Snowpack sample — Buffalo Mountain, Silverthorne, Colorado, USA (2/22/26, 2:02 PM MST)
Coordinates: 39.622, -106.113
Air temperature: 33 °F
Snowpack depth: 63 cm
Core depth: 10 cm
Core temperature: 32 °F
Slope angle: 11°, slope face: 116°
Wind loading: low
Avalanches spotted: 0
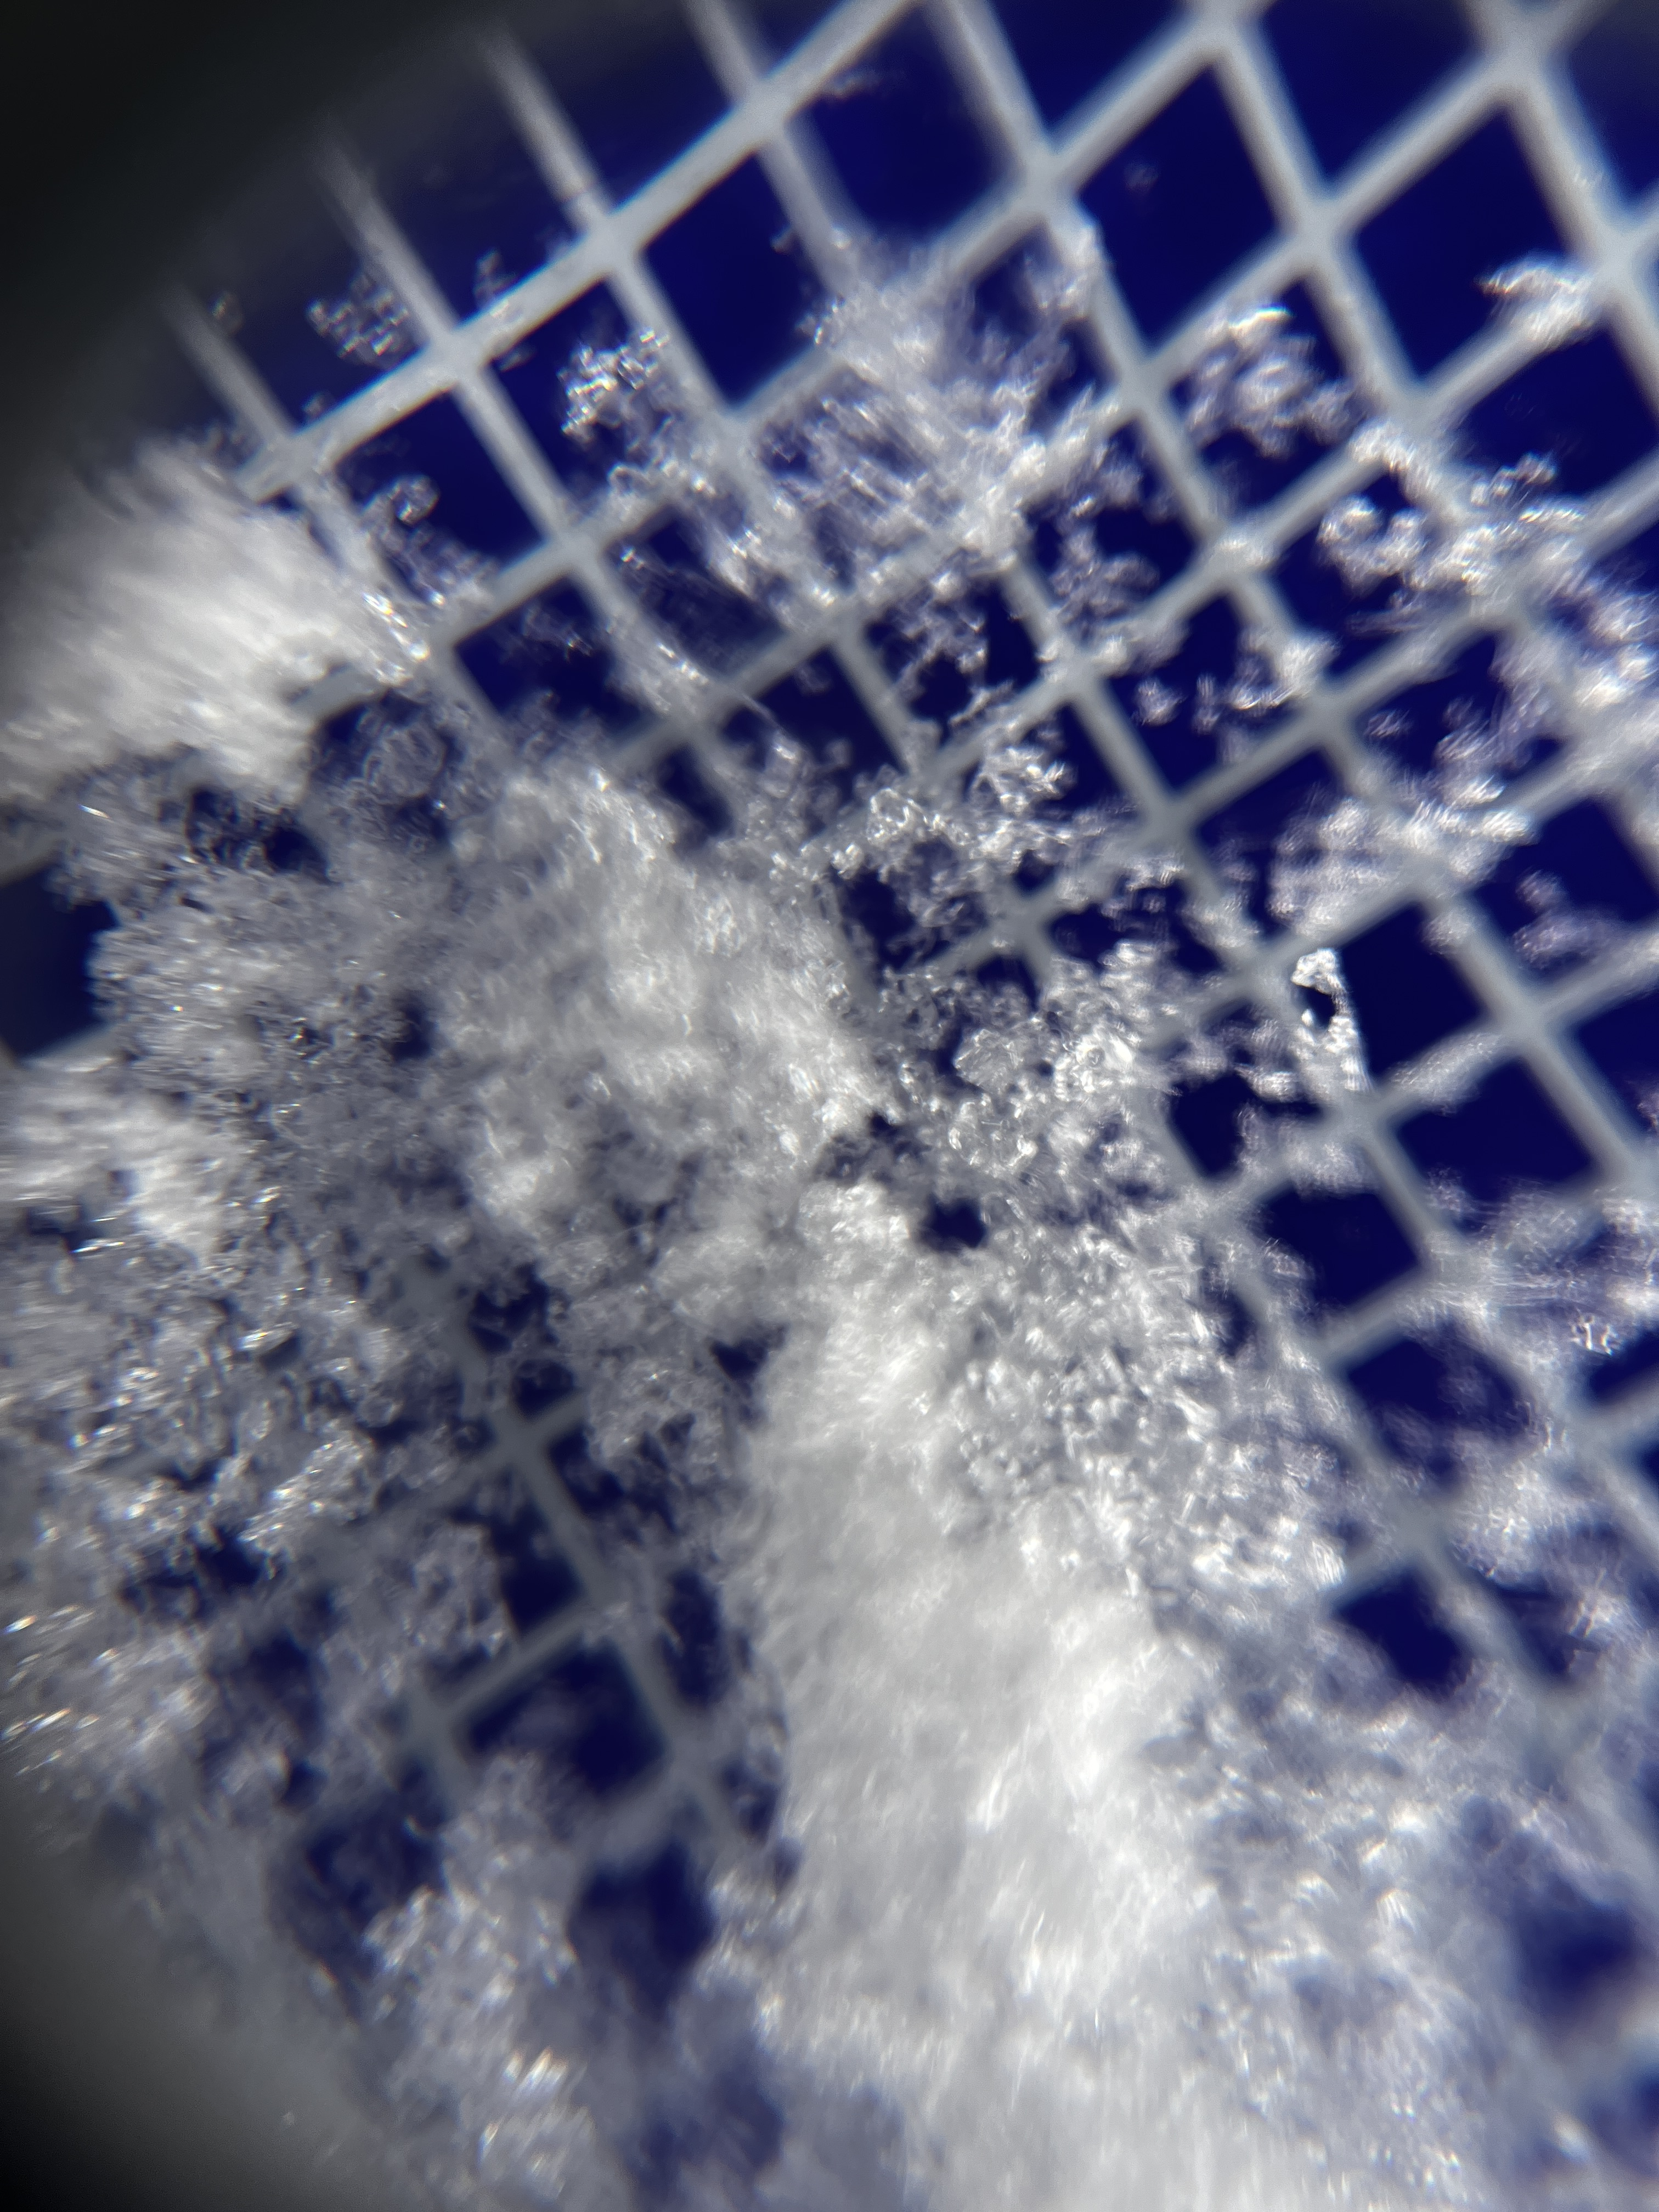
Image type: magnified_profile
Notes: In a firebreak similar to site 1, minimal wind loading with no spotted avalanches (not many faces in view though)